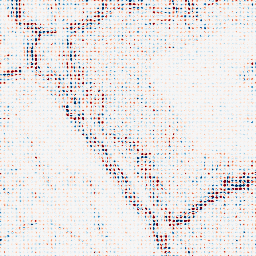
Category: wavelet
Decomposition family: wavelet_dwt
Decomposition parameters: wavelet: sym4
level: 2
Upsampling method: sinc_hamming
Upsampling parameters: scale: 8
kernel_size: 4
Upsampling scale: 8